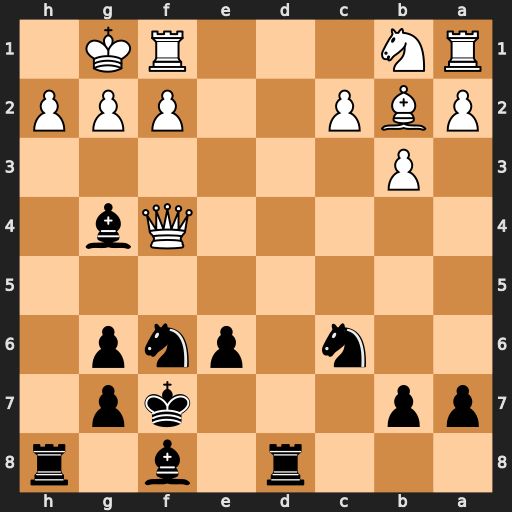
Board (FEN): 3r1b1r/pp3kp1/2n1pnp1/8/5Qb1/1P6/PBP2PPP/RN3RK1
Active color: b
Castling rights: -
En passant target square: -
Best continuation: Bd6 Qxd6 Rxd6